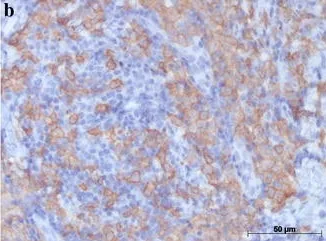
CD1a protein.
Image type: pathology (immunostaining)